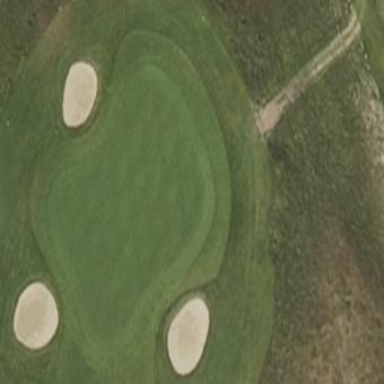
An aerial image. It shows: Golf green.